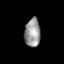
Tissue: skin
Cell type: Others
Senescence score: 0.7568
Nuclear area (px): 438
Mean DAPI intensity: 151.358